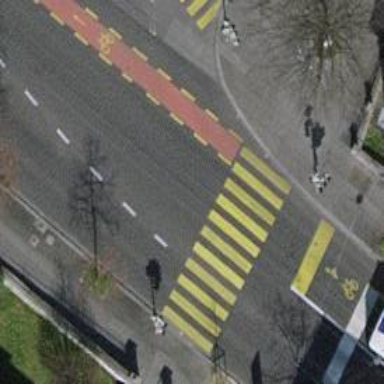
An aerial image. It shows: Marked crossing on footway.